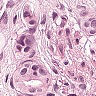
Metastatic tissue present: yes